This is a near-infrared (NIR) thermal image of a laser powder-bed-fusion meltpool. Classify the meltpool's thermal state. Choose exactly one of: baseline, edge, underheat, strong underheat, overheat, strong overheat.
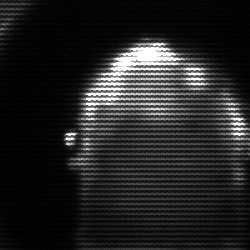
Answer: baseline